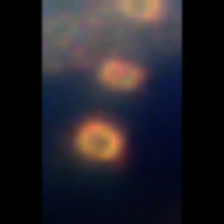
Taxon: Chaetoceros
Group: Diatoms